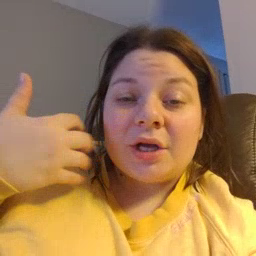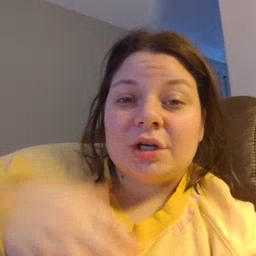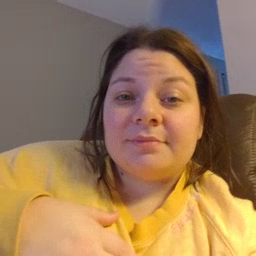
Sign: tiger